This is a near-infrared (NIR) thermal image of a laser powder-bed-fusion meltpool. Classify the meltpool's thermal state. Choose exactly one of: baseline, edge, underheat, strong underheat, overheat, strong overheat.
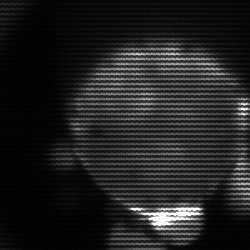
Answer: edge